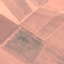
Land use / land cover class: AnnualCrop